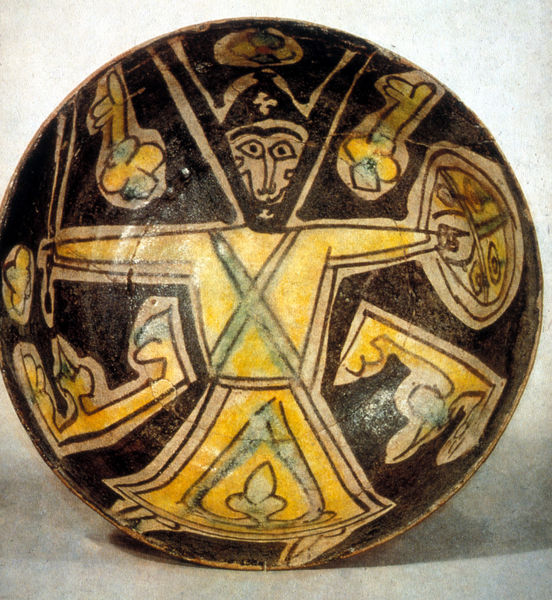
Titel: Keramik aus Nishapur, Persien
Künstler: unbekannt
Institution: unbekannt
Schlagwörter: blau, dunkel, held, kämpfer, körper, mann, weiß, gelb, grün, braun, grau, holz, hut, nase, schwarz, symbol, blick, gürtel, haus, schloss, ball, muster, ornament, rock, bart, mütze, arm, arme, augen, band, gesicht, mensch, schale, schüssel, stehen, teller, horn, kirche, figur, gewand, blatt, augenbrauen, frontal, krone, kreis, reiter, rund, keramik, ton, beine, bein, farbig, füße, afrika, linien, naiv, krieg, essen, riemen, dekor, ornamente, plastik, striche, bemalt, foto, fotografie, südsee, schild, gefäß, motiv, porzellan, kreuz, orient, clown, geschirr, schwert, uniform, waffen, plakette, soldat, waffe, stilisiert, stand, kugel, helm, ritter, rüstung, tracht, geometrisch, krieger, religiös, heiliger, gurt, speer, schlüssel, hörner, geistlich, bänder, bemalung, tunika, glasur, islam, frün, primitiv, aufbewahrung, gekreuzt, symbole, historisch, schüsel, totem, umrandet, waagrecht, anonym, alr, archaisch, fromtal, primitive, schold, attribute, fremd, voodoo, x, woodoo